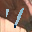
Label: 1